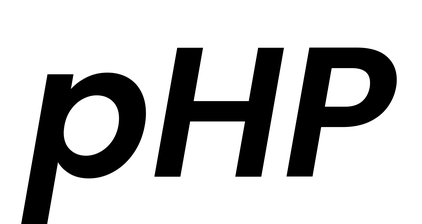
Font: Poppins-SemiBoldItalic